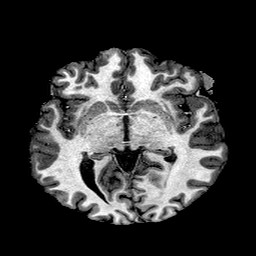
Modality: T1w
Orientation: coronal
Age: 24
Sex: male
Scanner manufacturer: ge
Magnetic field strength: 3 T
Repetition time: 7.66 s
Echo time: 0.003476 s